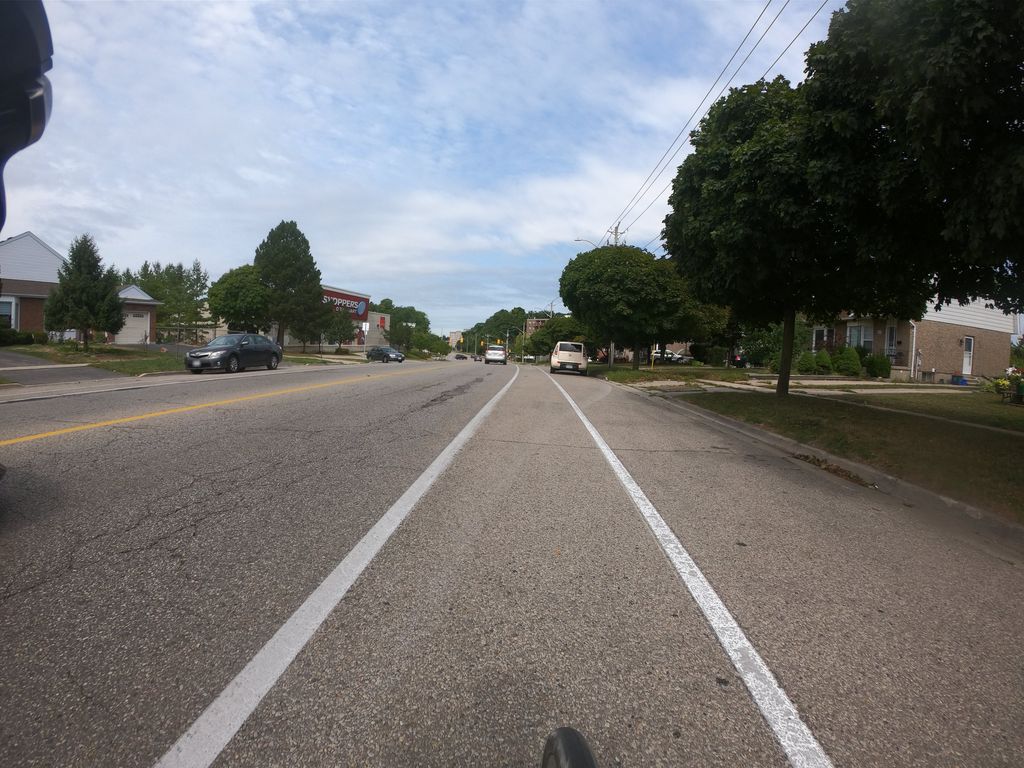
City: kitchener-waterloo